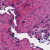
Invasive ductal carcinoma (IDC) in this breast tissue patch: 0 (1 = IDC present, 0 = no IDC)